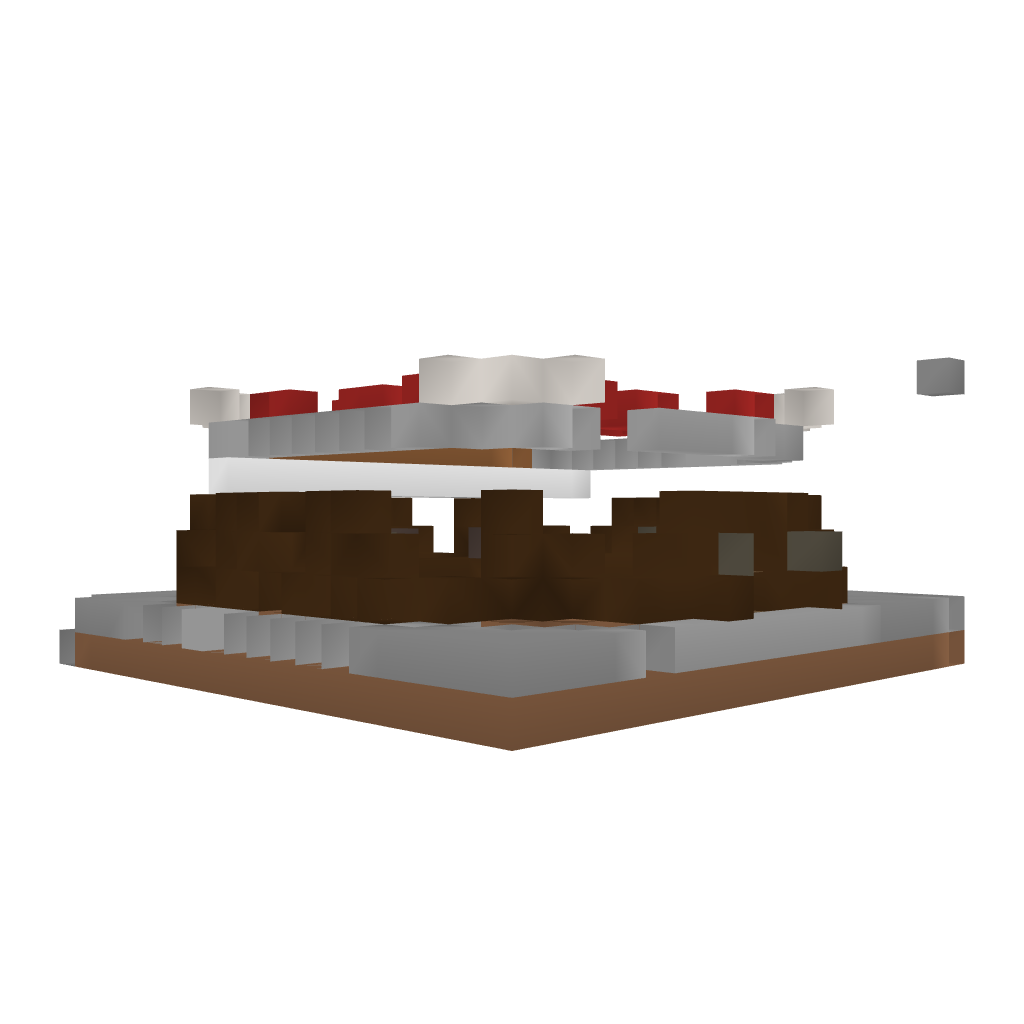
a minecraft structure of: Cake Shop